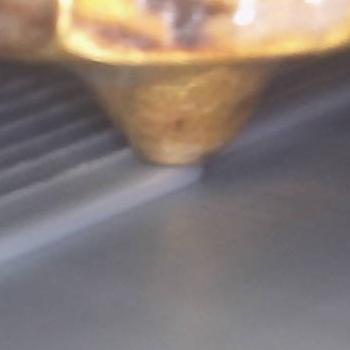
Flow rate: 158%